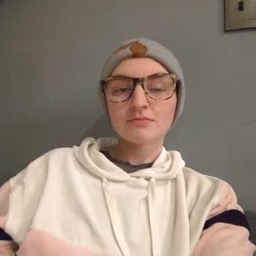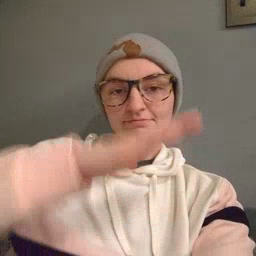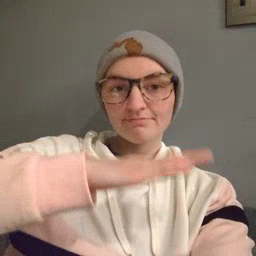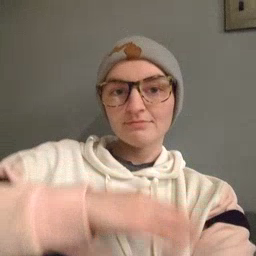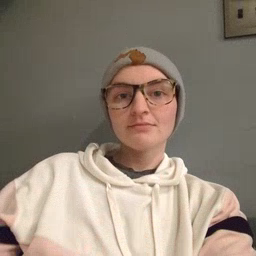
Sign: table